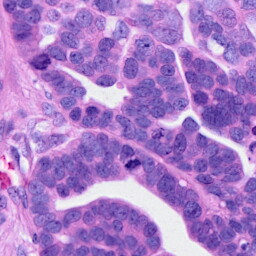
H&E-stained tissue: Ovarian